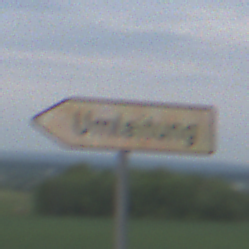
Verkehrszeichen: UmleitungswegweiserLinksweisend
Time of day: Midday
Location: Outdoor (RoadRail)
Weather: PartlyCloudy
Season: NotSpecified
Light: Natural